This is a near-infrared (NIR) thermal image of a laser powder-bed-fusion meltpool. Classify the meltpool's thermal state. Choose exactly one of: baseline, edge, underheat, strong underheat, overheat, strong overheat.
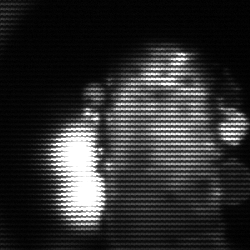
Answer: strong underheat